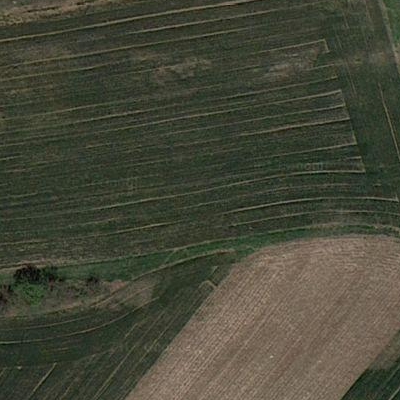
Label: bField